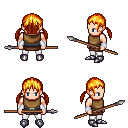
a pixel art fantasy rpg character, male body template, human, light skin, leather chest armor, white pants, light blonde twin-tailed hairstyle, white cloth bracers, metal boots, spear, four views (front, back, left, right), 2x2 character sprite sheet, small pixel art, hard edges, no anti-aliasing